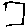
Label: square